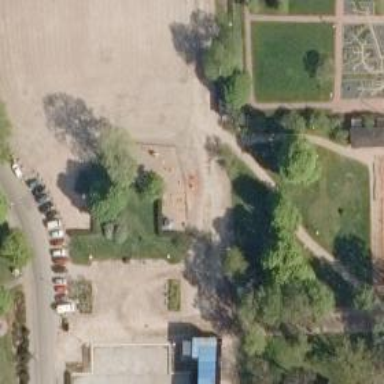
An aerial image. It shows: Springy playground.